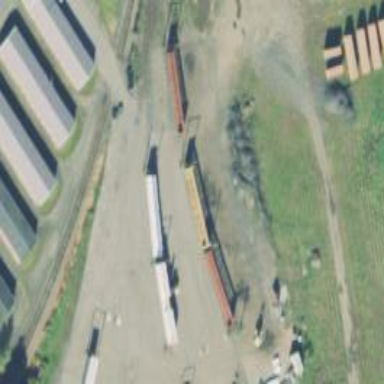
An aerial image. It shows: Rail spur service.